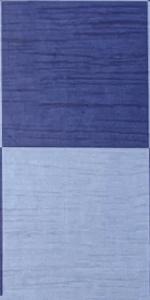
Label: Empty